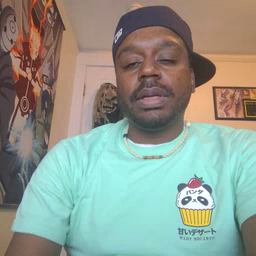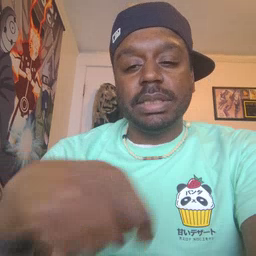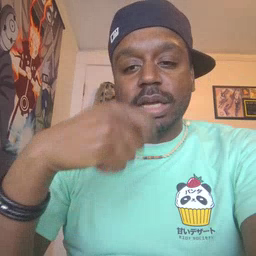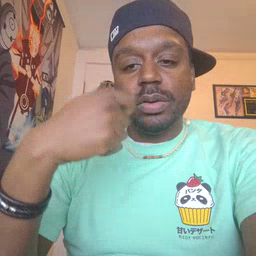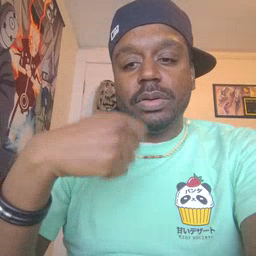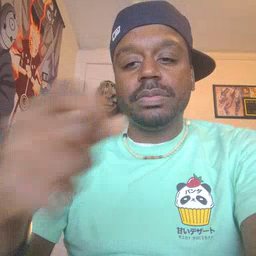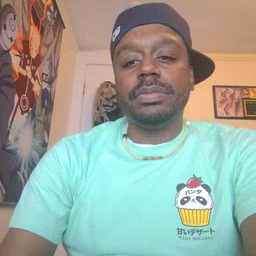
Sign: cereal